Aerial crown-view tile of a tropical tree (Barro Colorado Island, Panama), acquired 20250715:
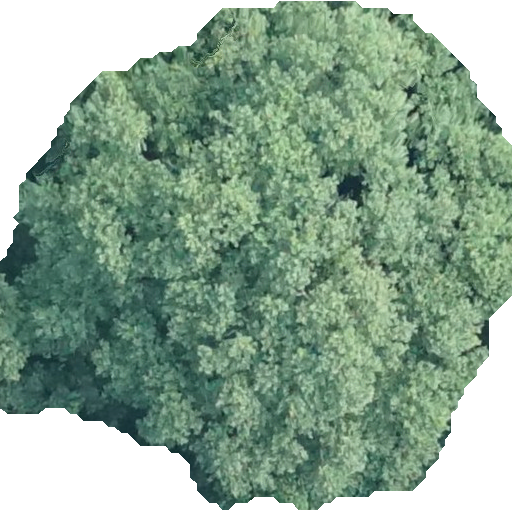
Species: Hieronyma alchorneoides
GBIF accepted scientific name: Hieronyma alchorneoides
Crown area: 310.409 m²